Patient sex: F
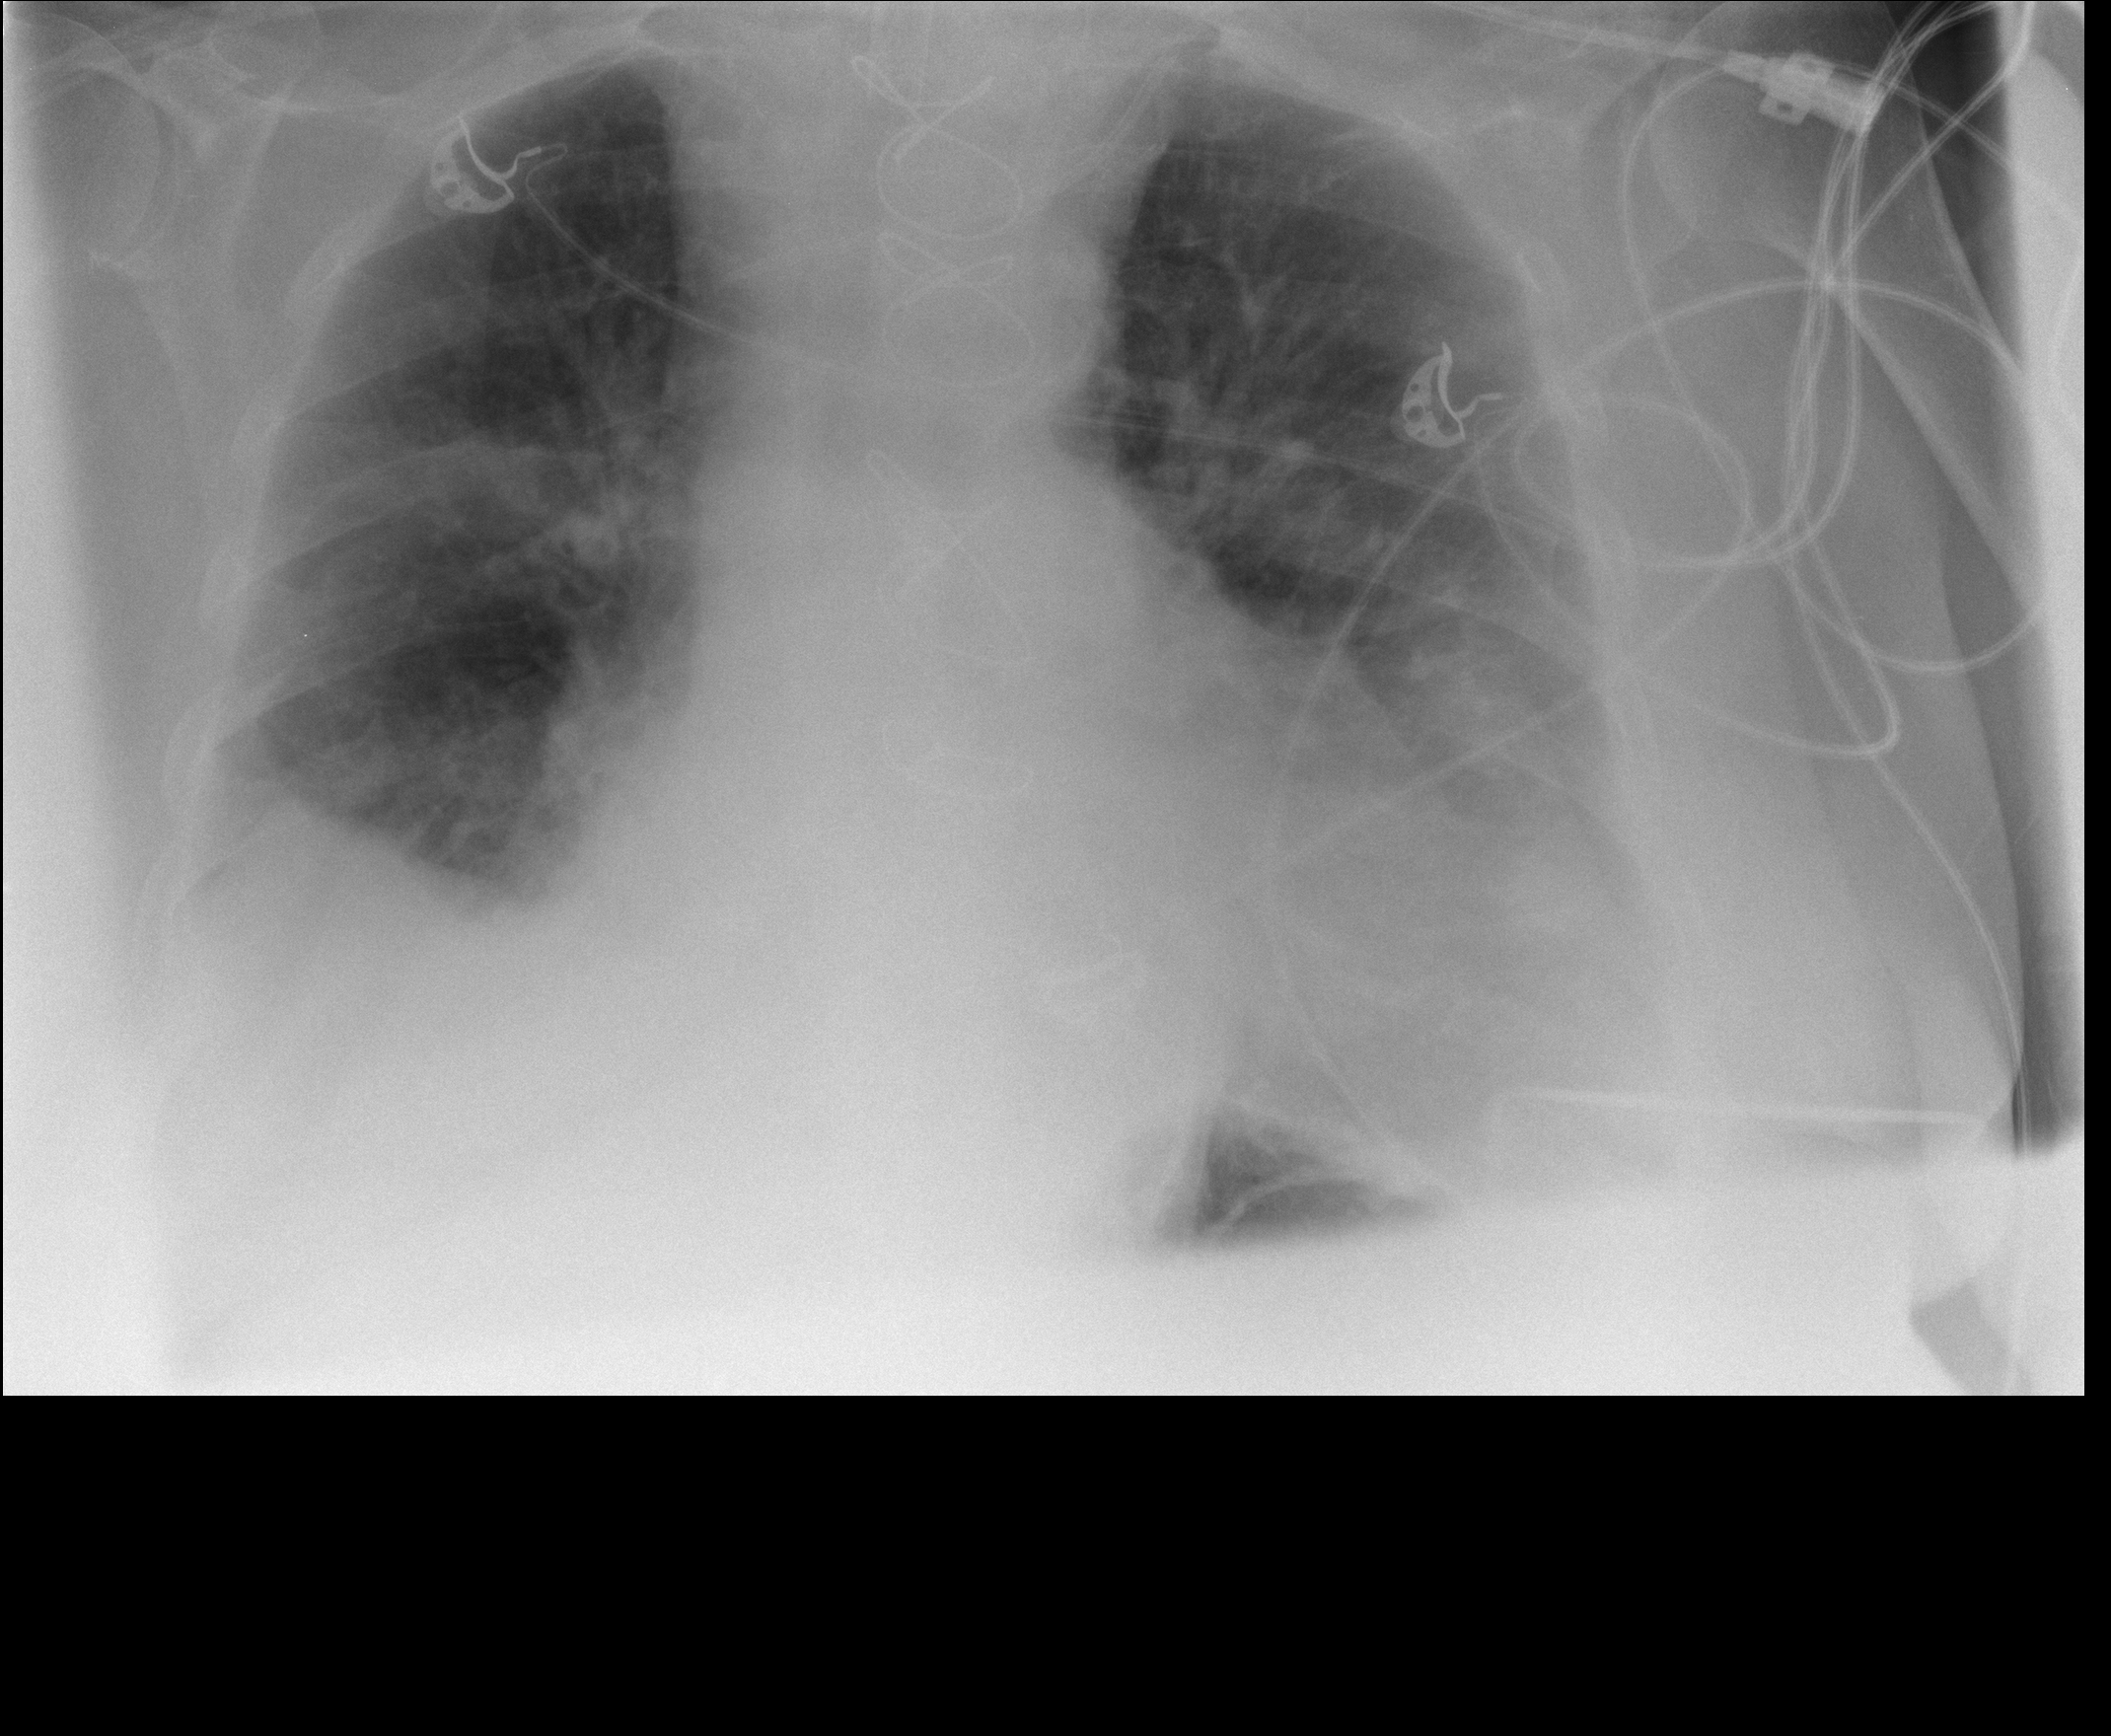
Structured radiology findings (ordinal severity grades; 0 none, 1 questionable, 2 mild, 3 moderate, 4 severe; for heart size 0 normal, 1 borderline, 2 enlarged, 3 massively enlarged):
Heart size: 1
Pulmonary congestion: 2
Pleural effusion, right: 2
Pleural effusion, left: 3
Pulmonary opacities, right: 0
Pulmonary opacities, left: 0
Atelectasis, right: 2
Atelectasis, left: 2